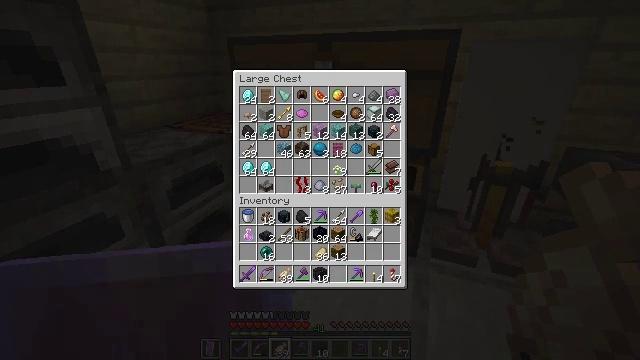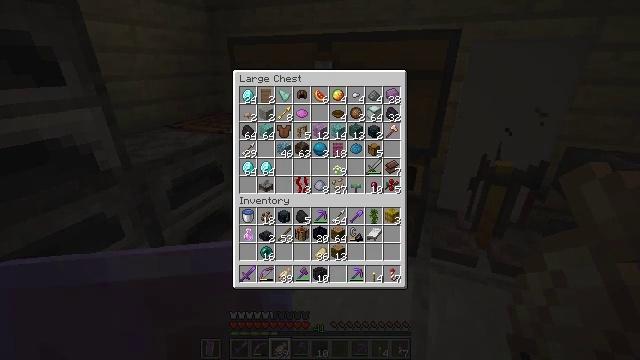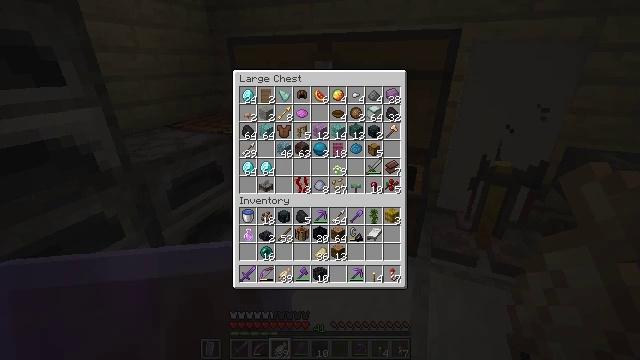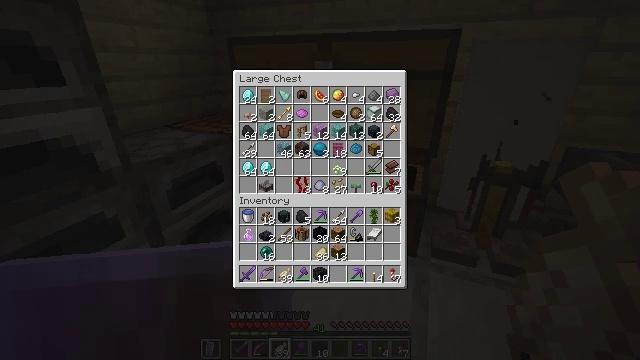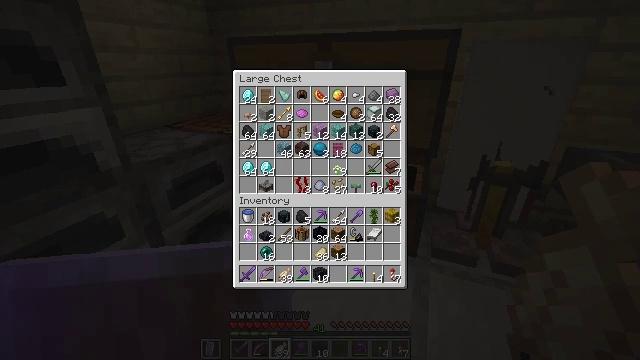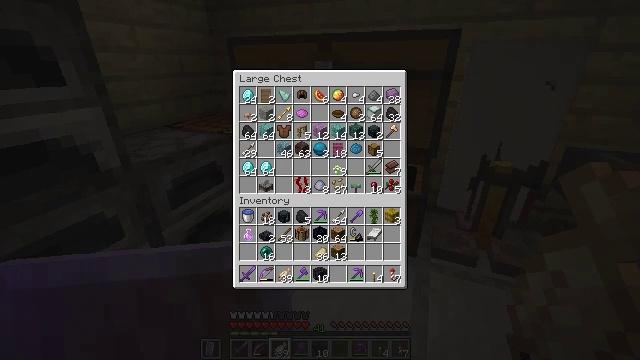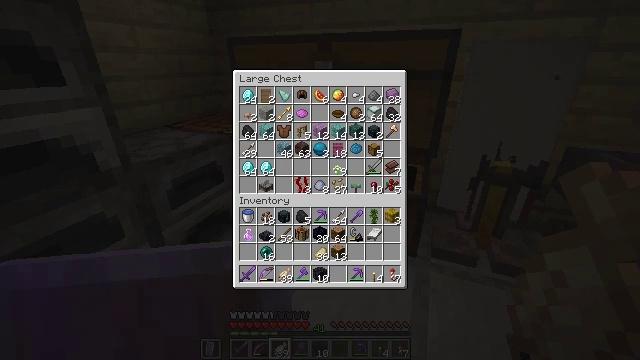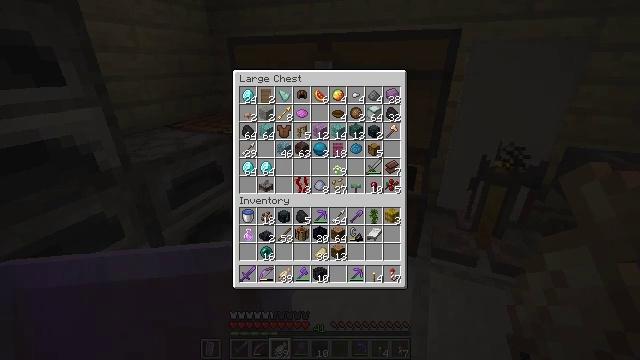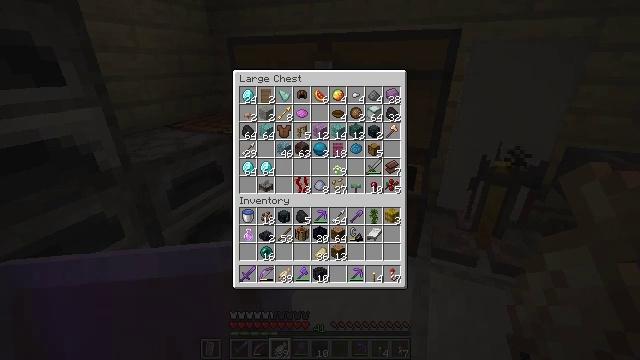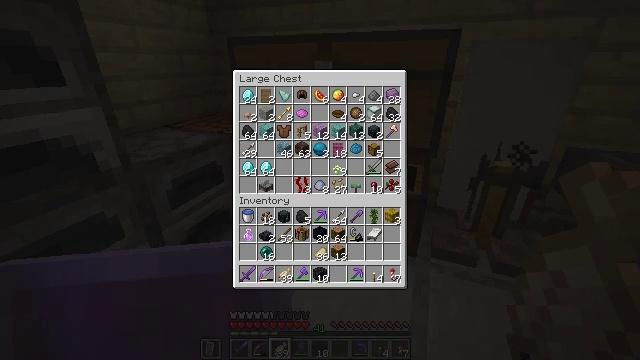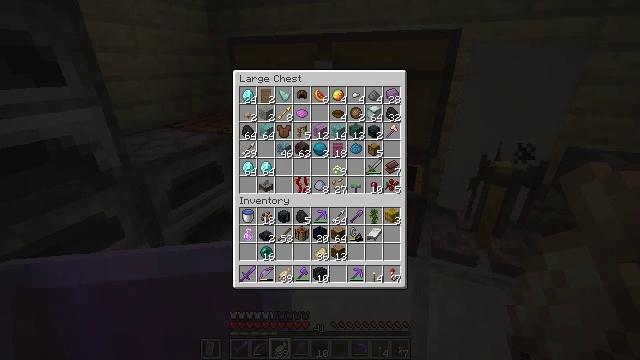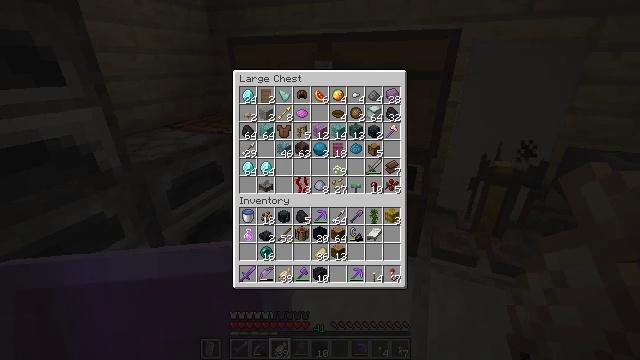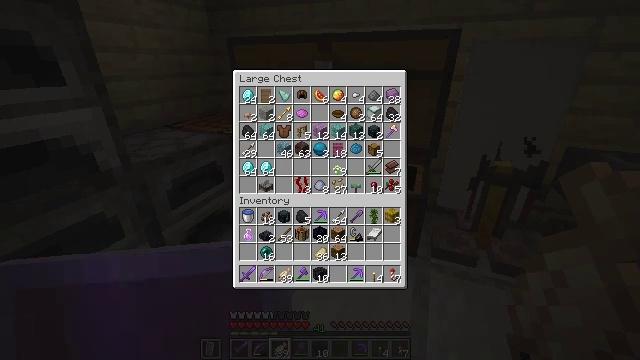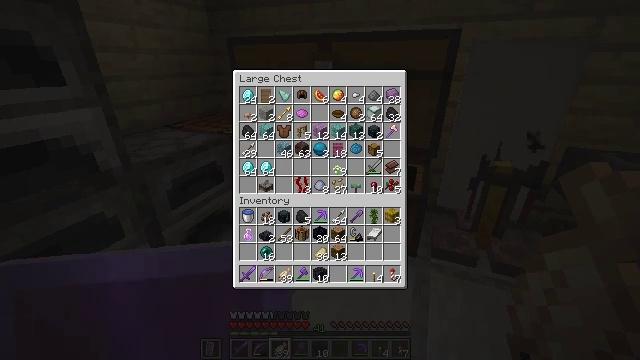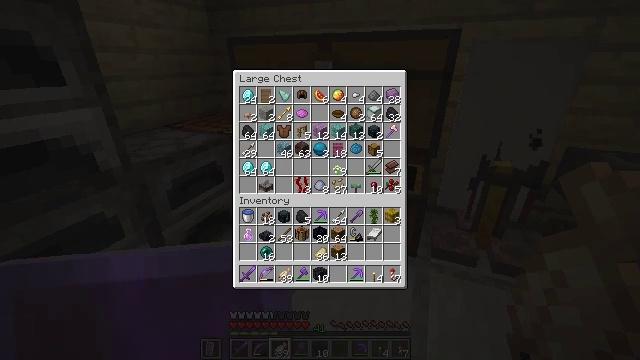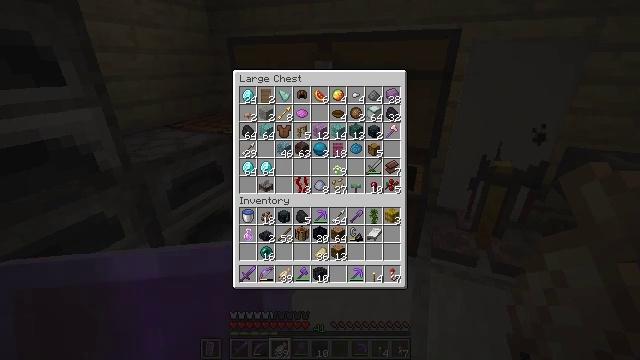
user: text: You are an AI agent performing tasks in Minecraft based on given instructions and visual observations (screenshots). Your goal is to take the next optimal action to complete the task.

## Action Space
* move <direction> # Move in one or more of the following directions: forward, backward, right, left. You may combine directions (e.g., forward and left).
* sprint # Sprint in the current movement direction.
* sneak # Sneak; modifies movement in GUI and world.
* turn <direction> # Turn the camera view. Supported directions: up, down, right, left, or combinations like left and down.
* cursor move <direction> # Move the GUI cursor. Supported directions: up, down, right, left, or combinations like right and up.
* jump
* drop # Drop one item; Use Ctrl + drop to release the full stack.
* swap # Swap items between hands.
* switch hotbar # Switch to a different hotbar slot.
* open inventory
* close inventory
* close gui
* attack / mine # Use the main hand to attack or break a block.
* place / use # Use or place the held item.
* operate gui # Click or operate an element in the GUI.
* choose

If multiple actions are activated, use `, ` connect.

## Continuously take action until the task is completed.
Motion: motion action
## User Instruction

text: Use a crafting table to craft brown dye.
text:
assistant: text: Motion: no_op
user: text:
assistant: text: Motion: no_op
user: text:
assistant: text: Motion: no_op
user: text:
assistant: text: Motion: no_op
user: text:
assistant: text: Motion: no_op
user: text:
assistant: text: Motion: no_op
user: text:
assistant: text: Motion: no_op
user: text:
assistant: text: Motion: no_op
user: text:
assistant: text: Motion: no_op
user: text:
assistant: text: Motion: no_op
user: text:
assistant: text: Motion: no_op
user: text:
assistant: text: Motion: no_op
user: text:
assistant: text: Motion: no_op
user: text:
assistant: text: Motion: no_op
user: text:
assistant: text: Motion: no_op
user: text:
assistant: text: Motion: no_op
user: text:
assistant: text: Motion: no_op
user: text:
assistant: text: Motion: no_op
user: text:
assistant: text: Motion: no_op
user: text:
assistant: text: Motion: no_op
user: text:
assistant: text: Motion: no_op
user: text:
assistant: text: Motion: no_op
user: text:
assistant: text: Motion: no_op
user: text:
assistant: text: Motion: no_op
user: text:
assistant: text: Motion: no_op
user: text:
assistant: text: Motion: no_op
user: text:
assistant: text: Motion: no_op
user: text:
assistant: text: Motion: no_op
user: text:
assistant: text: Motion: no_op
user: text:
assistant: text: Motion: no_op